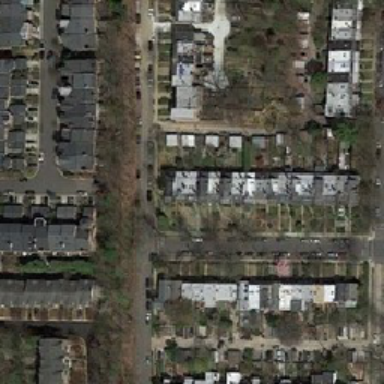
This area is a big leisure resort .